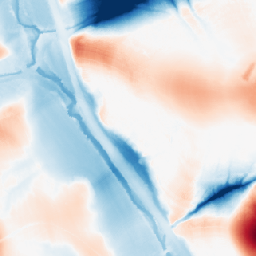
Category: morphological
Decomposition family: morphological
Decomposition parameters: operation: average
size: 50
Upsampling method: area
Upsampling parameters: scale: 8
Upsampling scale: 8